高二 · 解析几何
如图, 在 $\triangle A B C$ 中, 点 $D$ 在 $B C$ 边上, 且 $C D=2 D B$, 点 $E$ 在 $A D$ 边上, 且 $A D=3 A E$, 则用向量 $\overrightarrow{A B}, \overrightarrow{A C}$ 表示 $\overrightarrow{C E}$ 为 $(\quad)$
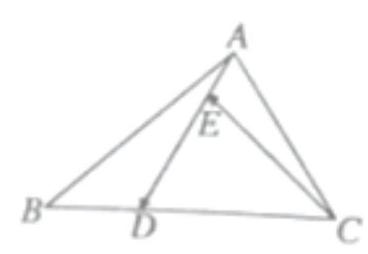
A. $\overrightarrow{C E}=\frac{2}{9} \overrightarrow{A B}+\frac{8}{9} \overrightarrow{A C}$
B. $\overrightarrow{C E}=\frac{2}{9} \overrightarrow{A B}-\frac{8}{9} \overrightarrow{A C}$
C. $\overrightarrow{C E}=\frac{2}{9} \overrightarrow{A B}+\frac{7}{9} \overrightarrow{A C}$
D. $\overrightarrow{C E}=\frac{2}{9} \overrightarrow{A B}-\frac{7}{9} \overrightarrow{A C}$
答案: B
解析: 由平面向量的三角形法则及向量共线的性质可得 $\overrightarrow{C E}=\overrightarrow{C A}+\overrightarrow{A E}, \overrightarrow{A E}=\frac{1}{3} \overrightarrow{A D}, \overrightarrow{A D}=\overrightarrow{A B}+\overrightarrow{B D}, \overrightarrow{B D}=\frac{1}{3} \overrightarrow{B C}, \overrightarrow{B C}=\overrightarrow{B A}+\overrightarrow{A C}, \overrightarrow{B D}=\frac{1}{3}(\overrightarrow{B A}+\overrightarrow{A C})$, $\overrightarrow{A D}=\overrightarrow{A B}+\overrightarrow{B D}=\overrightarrow{A B}+\frac{1}{3} \overrightarrow{B A}+\frac{1}{3} \overrightarrow{A C}$,

$\overrightarrow{A E}=\frac{1}{3}\left(\overrightarrow{A B}+\frac{1}{3} \overrightarrow{B A}+\frac{1}{3} \overrightarrow{A C}\right), \overrightarrow{C E}=\overrightarrow{C A}+\frac{1}{3} \overrightarrow{A B}+\frac{1}{9} \overrightarrow{B A}+\frac{1}{9} \overrightarrow{A C}$

$=\frac{1}{3} \overrightarrow{A B}+\frac{1}{9} \overrightarrow{B A}+\overrightarrow{C A}+\frac{1}{9} \overrightarrow{A C}=\frac{2}{9} \overrightarrow{A B}+\frac{8}{9} \overrightarrow{C A}$, 又 $\because \frac{8}{9} \overrightarrow{C A}=-\frac{8}{9} A C, \therefore \overrightarrow{C E}=\frac{2}{9} \overrightarrow{A B}-\frac{8}{9} \overrightarrow{A C}$,

故选 B.